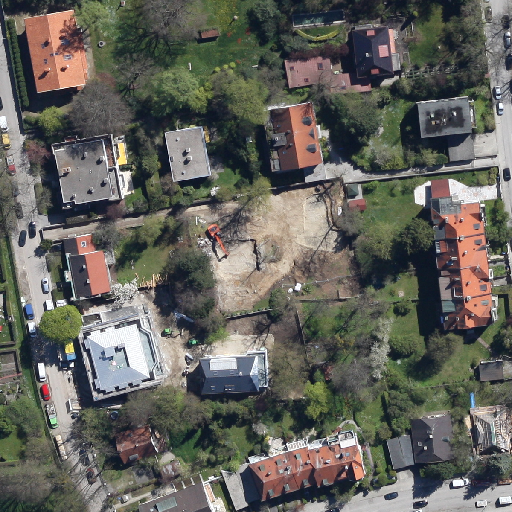
Referring expression: car in the parking area